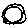
Label: sun